Question: I have a photo shown as follow:

I want to use Python to identify all the white peaks and tag their position with a series of numbers in that image. And every peak I should return the following info:
- - -
I am very new to image processing using python. I have to no idea where to start.
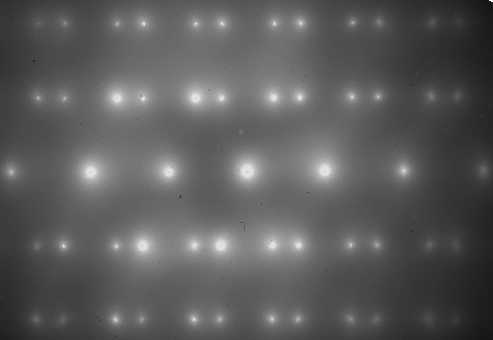
Answer: Not sure if you want to spend an age getting every last detail in a sophisticated way with some expensive software, or whether you just want to get started with something very simple. Anyway, you could consider using Imagemagick which is free and installed on most Linux distros and is available for OSX and Windows - with Python, Perl, PHP, .NET, Java, Ruby, C, C++ bindings - <URL>.
There is a script from Fred Weinhaus's excellent website called 'maxima', which does much of what you require - it is <URL>. It uses and requires Imagemagick.
So, just at the shell in Terminal, you could run the following, assuming your image is named 'peaks.gif':
'''
./maxima -r 20 -n 40 peaks.gif result.png
'''
'''
489,0 gray=65535,255,100%
143,99 gray=65535,236,92.549%
144,23 gray=65535,232,90.98%
273,95 gray=65535,232,90.98%
246,168 gray=65535,232,90.98%
118,99 gray=65535,231,90.588%
169,170 gray=65535,231,90.588%
194,100 gray=65535,230,90.196%
91,170 gray=65535,230,90.196%
63,245 gray=65535,230,90.196%
326,168 gray=65535,229,89.804%
352,97 gray=65535,228,89.412%
222,23 gray=65535,227,89.02%
300,96 gray=65535,227,89.02%
142,243 gray=65535,227,89.02%
272,243 gray=65535,227,89.02%
219,247 gray=65535,227,89.02%
274,22 gray=65535,226,88.627%
194,245 gray=65535,226,88.627%
300,23 gray=65535,225,88.235%
221,97 gray=65535,225,88.235%
297,244 gray=65535,225,88.235%
196,23 gray=65535,224,87.843%
194,318 gray=65535,224,87.843%
116,245 gray=65535,223,87.451%
403,170 gray=65535,219,85.882%
115,319 gray=65535,214,83.922%
350,244 gray=65535,208,81.569%
272,319 gray=65535,208,81.569%
378,96 gray=65535,197,77.255%
38,97 gray=65535,196,76.863%
220,319 gray=65535,195,76.471%
298,318 gray=65535,190,74.51%
64,98 gray=65535,189,74.118%
11,171 gray=65535,187,73.333%
117,23 gray=65535,179,70.196%
377,245 gray=65535,177,69.412%
353,22 gray=65535,169,66.275%
142,319 gray=65535,157,61.569%
350,319 gray=65535,144,56.471%
'''
<URL>
The '-r 20' ignores all peaks within a radius of 20 pixels from any other, the '-n 40' says you want to find 40 peaks. In the output, you can see the coordinates of the peaks and their brightness.